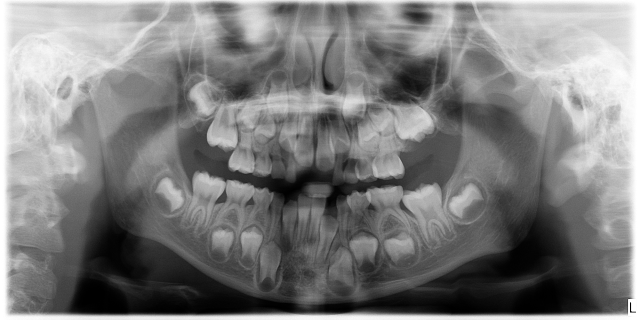
child